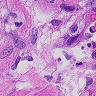
Metastatic tissue present: yes